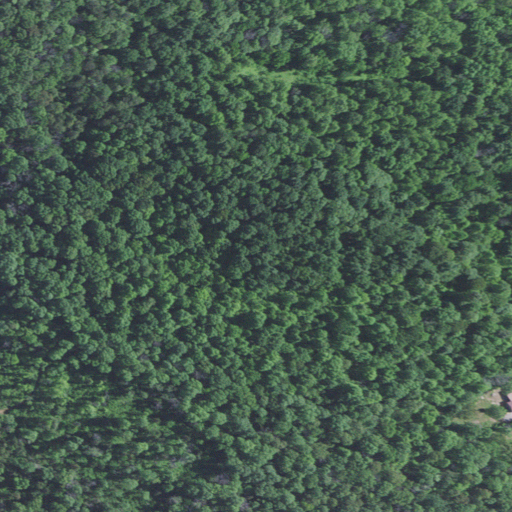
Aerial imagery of mountain in Kentucky named Jack Knob containing deciduous forest, mixed forest, and open development